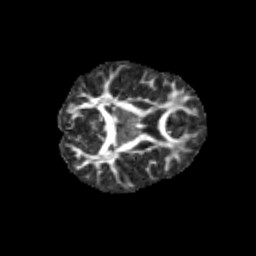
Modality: FA
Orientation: axial
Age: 11
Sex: female
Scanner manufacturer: siemens
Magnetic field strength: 3 T
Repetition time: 3.8 s
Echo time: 0.07 s